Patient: sex M, age 24
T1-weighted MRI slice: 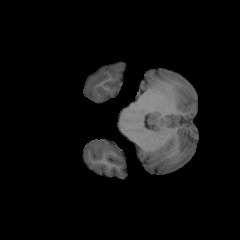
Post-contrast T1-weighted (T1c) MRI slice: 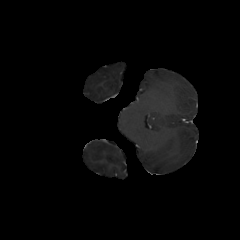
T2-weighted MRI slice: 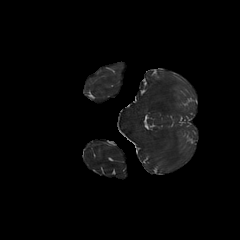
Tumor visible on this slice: no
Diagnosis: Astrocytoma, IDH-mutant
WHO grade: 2